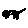
Label: cat